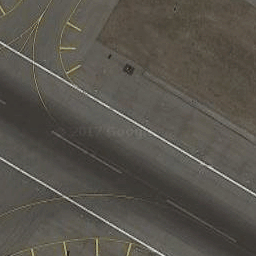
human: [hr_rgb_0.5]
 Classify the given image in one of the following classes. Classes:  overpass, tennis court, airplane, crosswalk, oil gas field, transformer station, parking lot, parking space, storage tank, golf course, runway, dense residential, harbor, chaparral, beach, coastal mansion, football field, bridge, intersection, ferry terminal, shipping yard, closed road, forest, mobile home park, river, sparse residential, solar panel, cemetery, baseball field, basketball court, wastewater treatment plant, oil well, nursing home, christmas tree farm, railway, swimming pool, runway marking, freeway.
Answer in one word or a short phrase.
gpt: runway